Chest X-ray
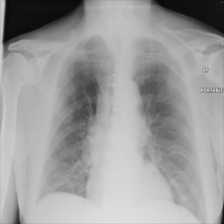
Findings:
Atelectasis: negative
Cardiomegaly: negative
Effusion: negative
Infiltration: negative
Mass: negative
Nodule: negative
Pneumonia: negative
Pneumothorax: negative
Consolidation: negative
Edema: negative
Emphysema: negative
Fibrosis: negative
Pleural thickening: negative
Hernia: negative